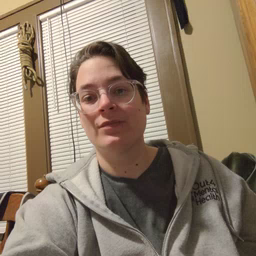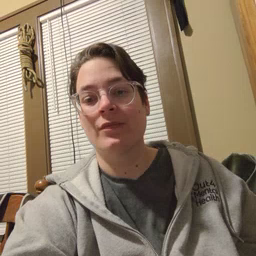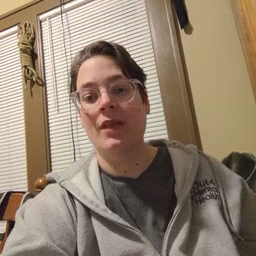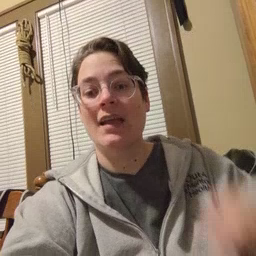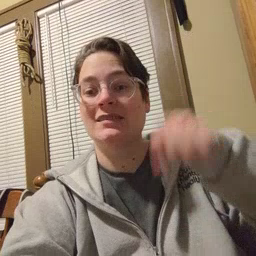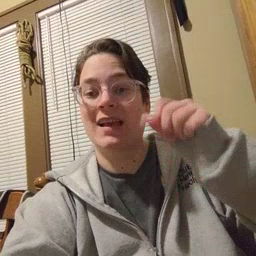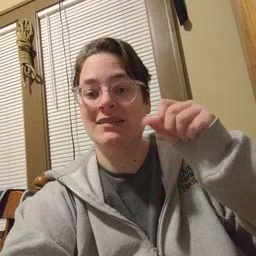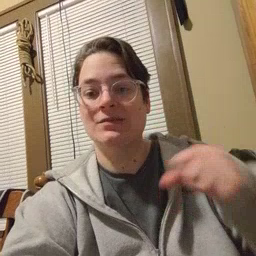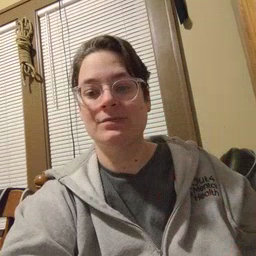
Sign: yes